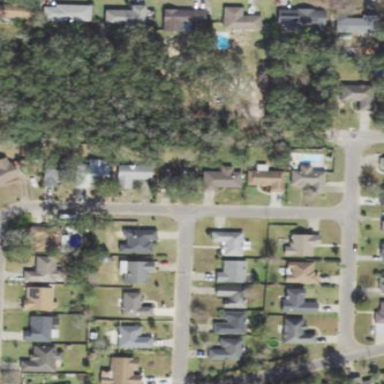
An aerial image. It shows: Single-family residential area.